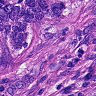
Metastatic tissue present: yes